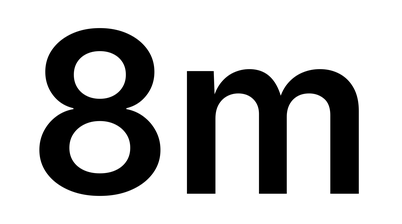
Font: Inter_SemiBold